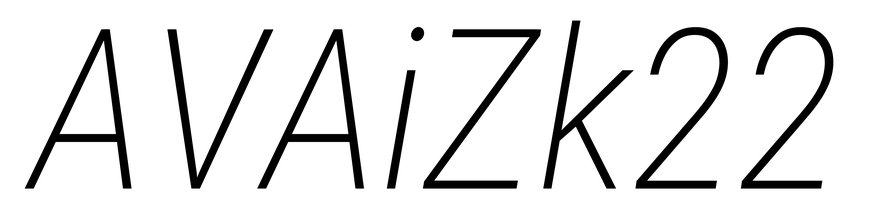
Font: Roboto-Italic_Condensed_ExtraLight_Italic